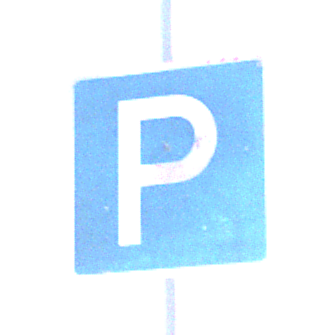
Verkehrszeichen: Parken
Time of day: MorningAfternoon
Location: Outdoor (Nature)
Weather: Clear
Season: NotSpecified
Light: Natural